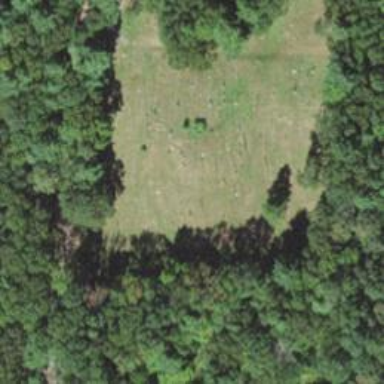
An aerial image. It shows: Private cemetery with solemn ambiance.